Question: I have a game where users can create custom levels and upload them to my server for other users to play and I want to get a screenshot of the "action area" before the user tests his/her level to upload to my server as sort of a "preview image".
I know how to get a screenshot of the entire view, but I want to define it to a custom frame. Consider the following image:

I want to just take a screenshot of the area in red, the "action area." Can I achieve this?
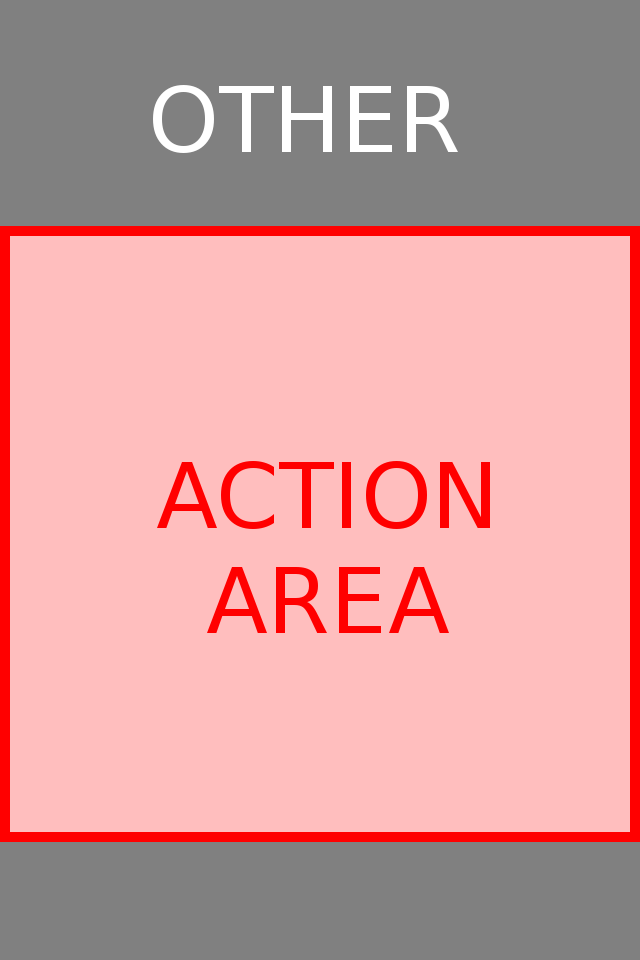
Answer: Just you need to make a rect of the area you want to be captured and pass the rect in the method.
'''
extension UIView {
func imageSnapshot() -> UIImage {
return self.imageSnapshotCroppedToFrame(frame: nil)
}
func imageSnapshotCroppedToFrame(frame: CGRect?) -> UIImage {
let scaleFactor = UIScreen.main.scale
UIGraphicsBeginImageContextWithOptions(bounds.size, false, scaleFactor)
self.drawHierarchy(in: bounds, afterScreenUpdates: true)
var image: UIImage = UIGraphicsGetImageFromCurrentImageContext()!
UIGraphicsEndImageContext()
if let frame = frame {
let scaledRect = frame.applying(CGAffineTransform(scaleX: scaleFactor, y: scaleFactor))
if let imageRef = image.cgImage!.cropping(to: scaledRect) {
image = UIImage(cgImage: imageRef)
}
}
return image
}
}
//How to call :
imgview.image = self.view.imageSnapshotCroppedToFrame(frame: CGRect.init(x: 0, y: 0, width: 320, height: 100))
'''
'''
-(UIImage *)captureScreenInRect:(CGRect)captureFrame
{
CALayer *layer;
layer = self.view.layer;
UIGraphicsBeginImageContext(self.view.bounds.size);
CGContextClipToRect (UIGraphicsGetCurrentContext(),captureFrame);
[layer renderInContext:UIGraphicsGetCurrentContext()];
UIImage *screenImage = UIGraphicsGetImageFromCurrentImageContext();
UIGraphicsEndImageContext();
return screenImage;
}
//How to call :
imgView.image = [self captureScreenInRect:CGRectMake(0, 0, 320, 100)];
'''